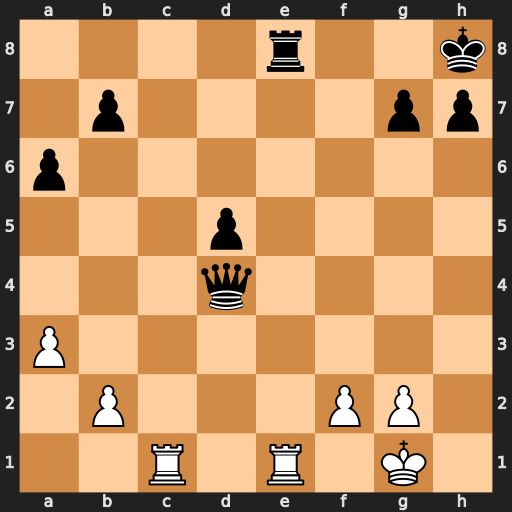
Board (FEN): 4r2k/1p4pp/p7/3p4/3q4/P7/1P3PP1/2R1R1K1
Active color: w
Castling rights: -
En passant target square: -
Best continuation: Rxe8#